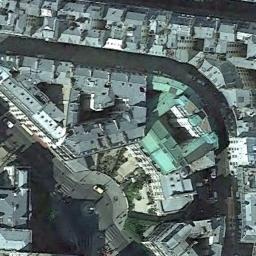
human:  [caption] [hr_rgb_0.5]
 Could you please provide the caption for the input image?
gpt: In a business district there are many tall buildings of different shapes and several roads with many cars .

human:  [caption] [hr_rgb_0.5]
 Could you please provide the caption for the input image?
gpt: A commercial area has some connected white buildings and some roads go through the commercial area while one of buildings is a church .

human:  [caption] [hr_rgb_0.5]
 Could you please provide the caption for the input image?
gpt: The commercial area is consist of many buildings .

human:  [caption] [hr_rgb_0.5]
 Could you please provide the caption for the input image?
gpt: Buildings vary in size and height .

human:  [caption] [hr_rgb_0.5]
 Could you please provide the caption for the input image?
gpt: There are many light-blue buildings on a dense commercial area .